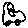
Label: car